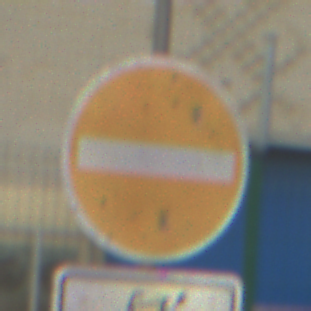
Verkehrszeichen: VerbotDerEinfahrt
Zusatzzeichen unten: EinspurigeFahrzeugeFrei6
Umgebung: Outdoor, Suburban
Tageszeit: MorningAfternoon
Wetter: PartlyCloudy
Licht: Natural
Jahreszeit: NotSpecified
Kontrast: LowContrast